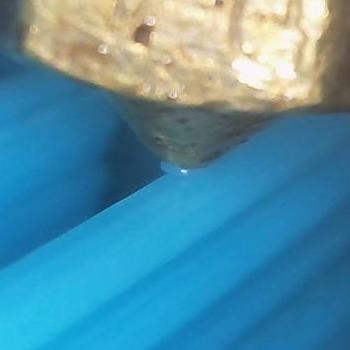
Flow rate: 212%